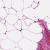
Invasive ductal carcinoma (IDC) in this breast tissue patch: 0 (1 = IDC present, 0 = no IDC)